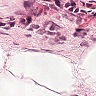
Metastatic tissue present: no